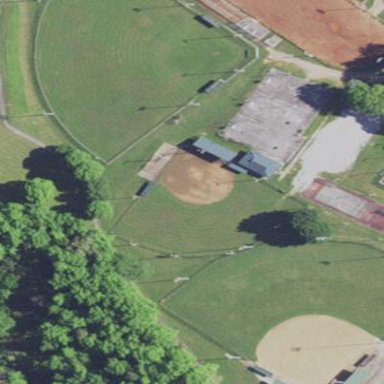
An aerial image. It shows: Baseball pitch for leisure land activities.